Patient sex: M
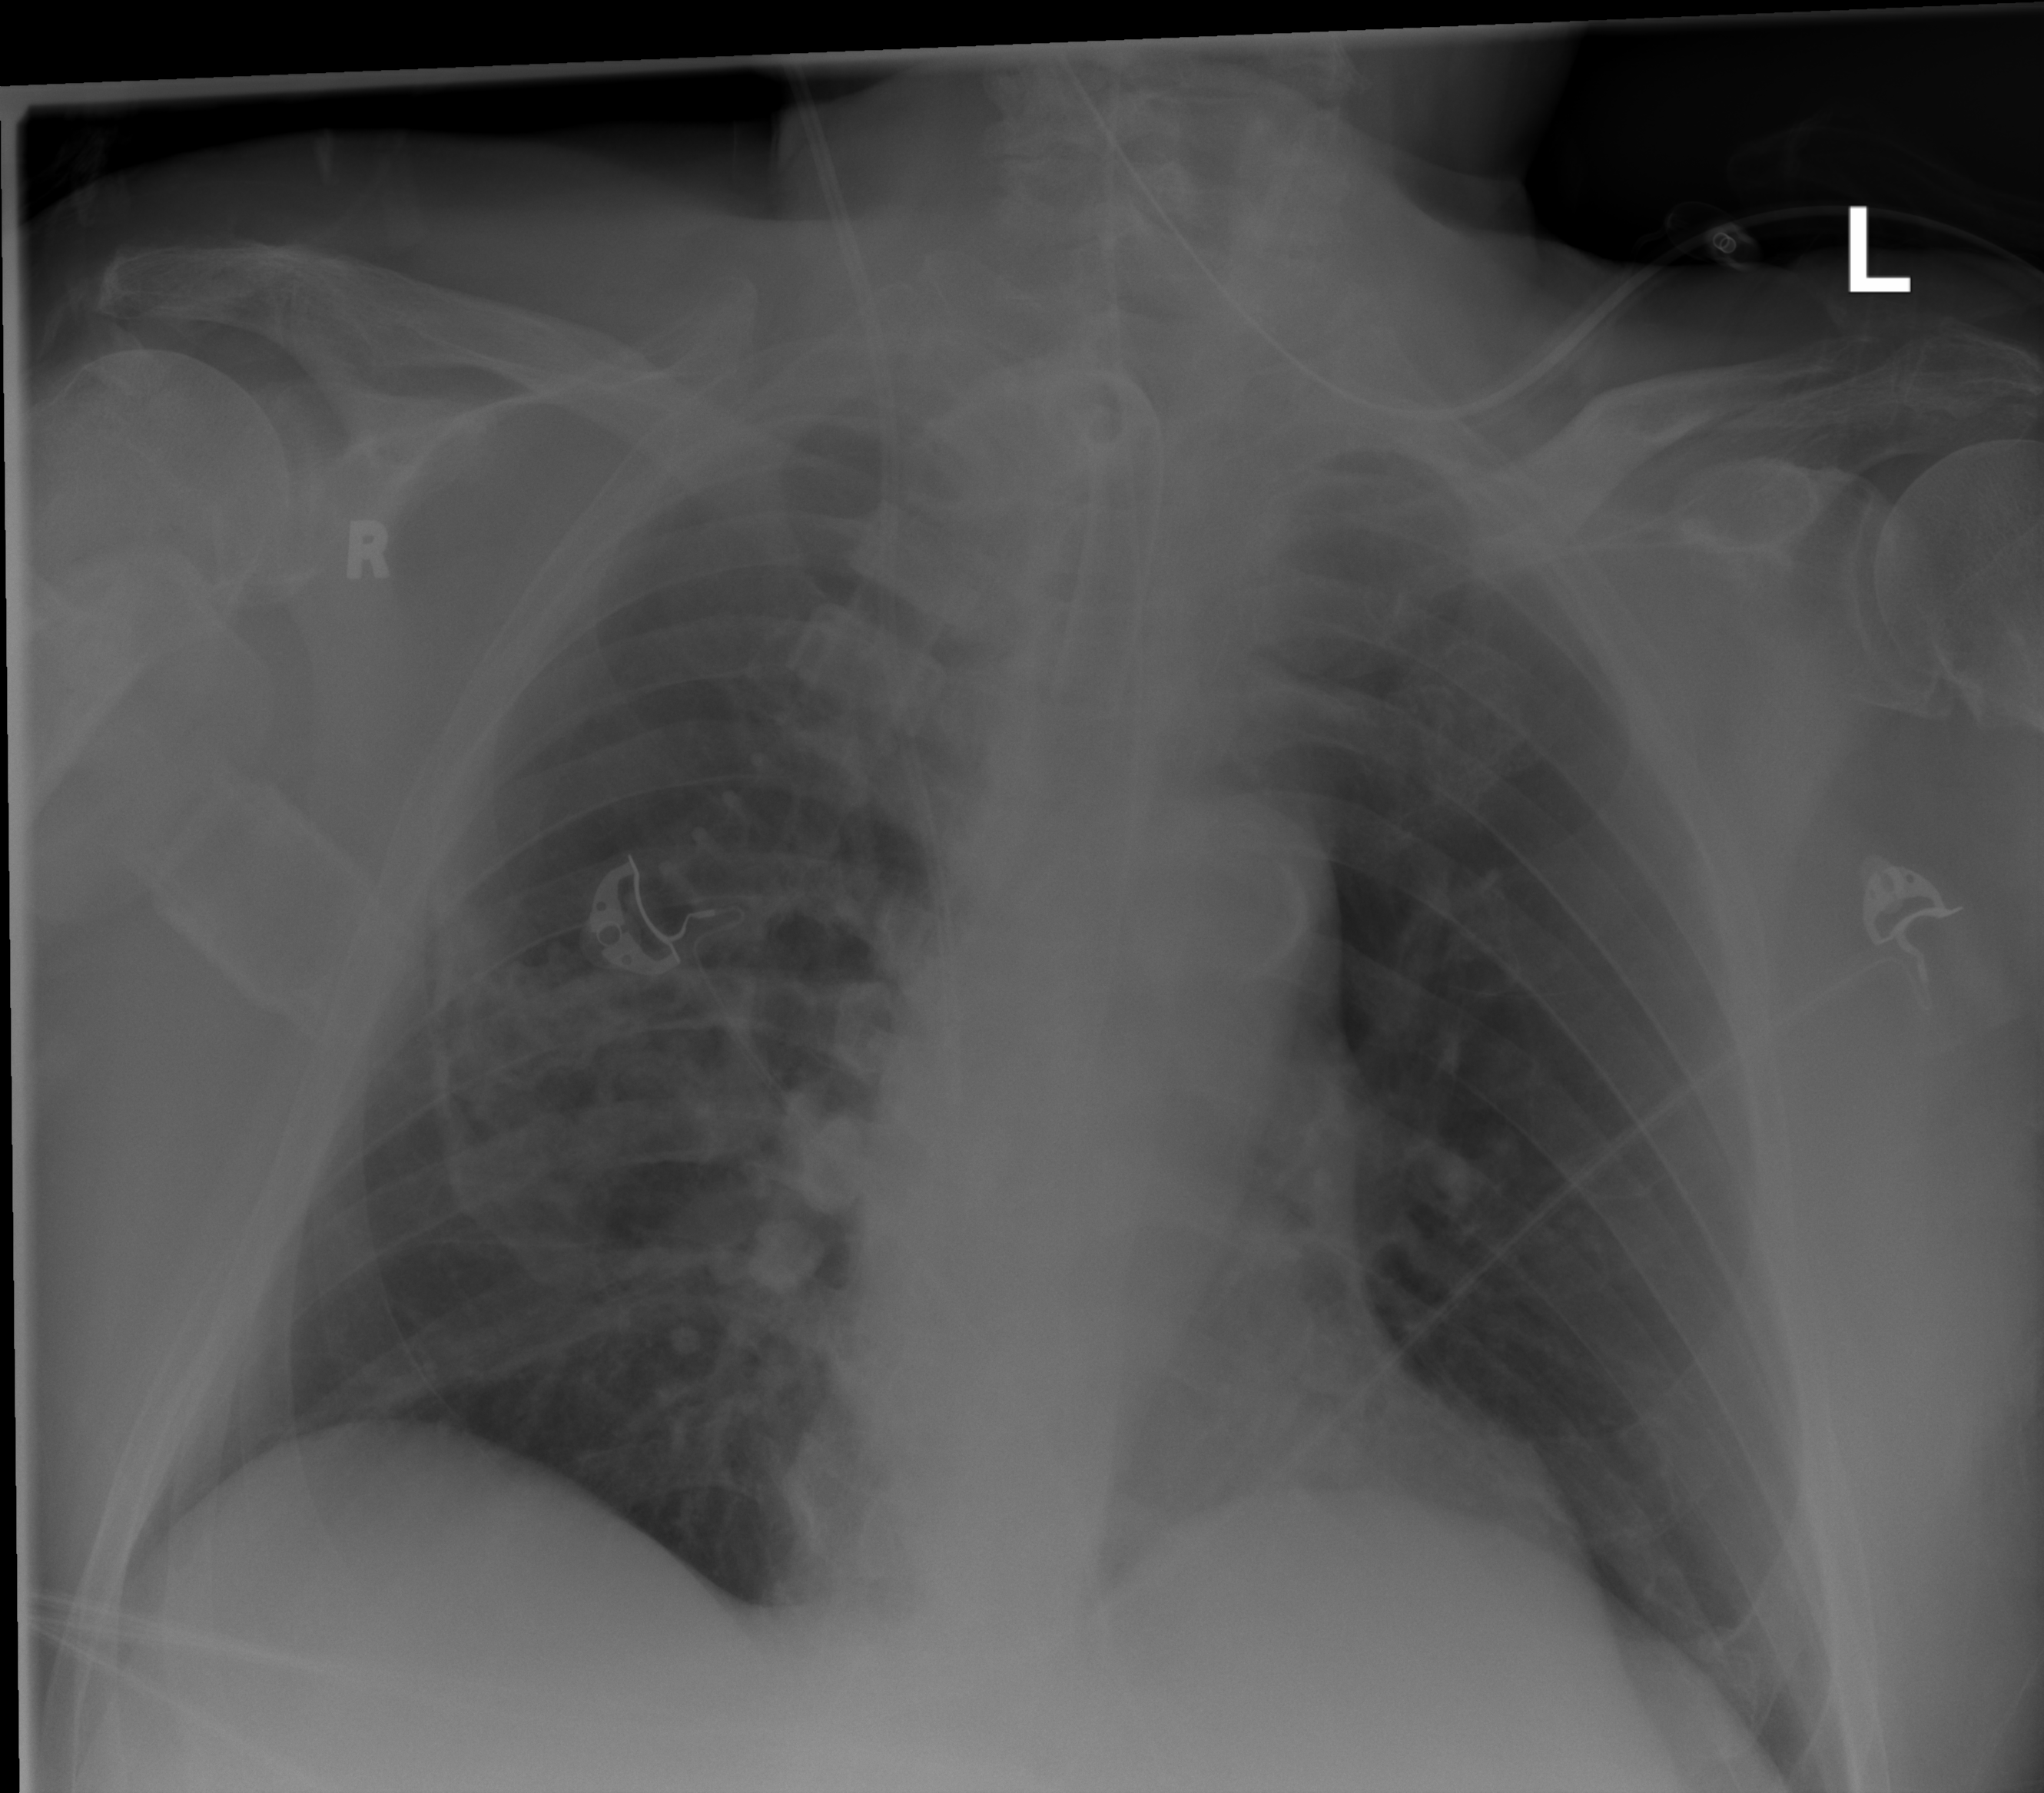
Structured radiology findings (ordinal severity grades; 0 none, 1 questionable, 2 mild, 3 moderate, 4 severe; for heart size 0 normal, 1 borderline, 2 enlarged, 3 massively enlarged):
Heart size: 2
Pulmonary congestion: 0
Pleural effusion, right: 0
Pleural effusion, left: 0
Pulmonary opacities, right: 1
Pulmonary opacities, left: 0
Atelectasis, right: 2
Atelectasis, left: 0